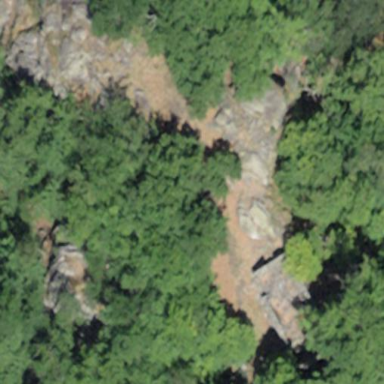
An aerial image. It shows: Landscape of bare rock.